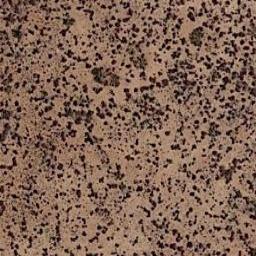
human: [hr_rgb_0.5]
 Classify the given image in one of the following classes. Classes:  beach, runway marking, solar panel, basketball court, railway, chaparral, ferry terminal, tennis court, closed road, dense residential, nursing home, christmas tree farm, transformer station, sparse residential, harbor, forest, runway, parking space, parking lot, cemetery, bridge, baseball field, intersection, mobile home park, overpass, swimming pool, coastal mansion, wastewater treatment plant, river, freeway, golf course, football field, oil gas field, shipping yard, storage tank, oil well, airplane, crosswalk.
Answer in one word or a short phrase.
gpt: chaparral